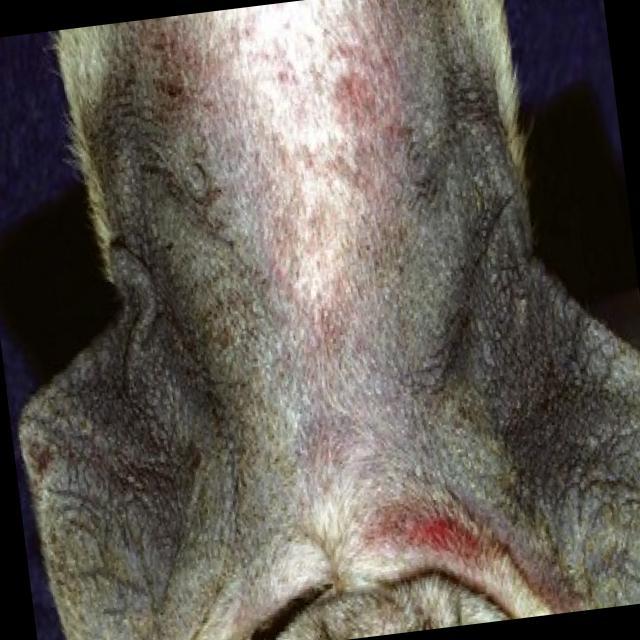
Canine hypersensitivity reaction — allergic skin response with urticaria, erythema, pruritus, and angioedema. May be food, environmental, or flea allergy related.